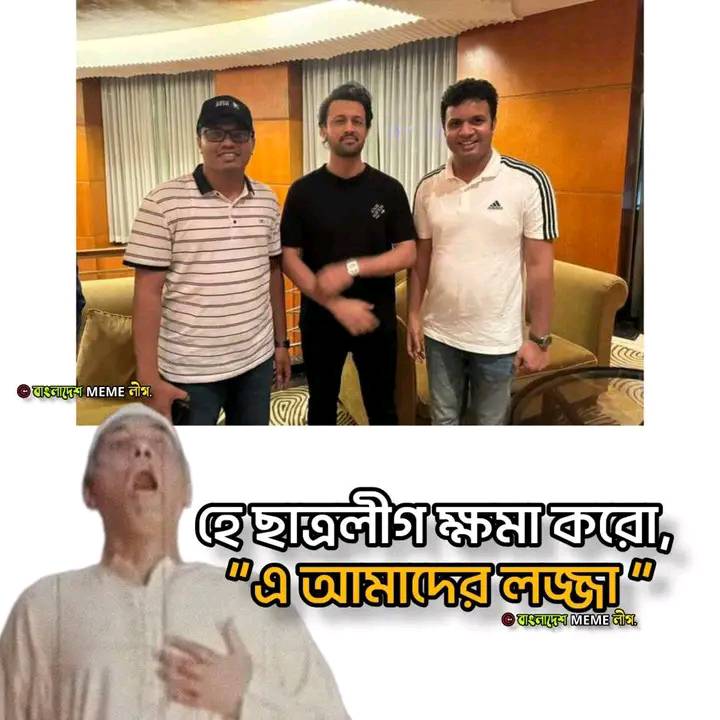
Text: হে ছাত্রলীগ ক্ষমা করো এ আমাদের লজ্জা
Label: Hate
Hate category: Political
Targeted group: Organization